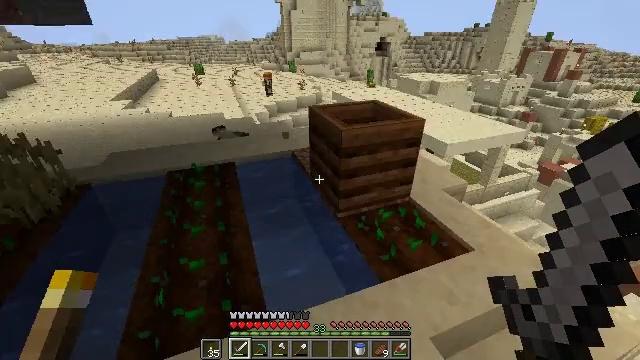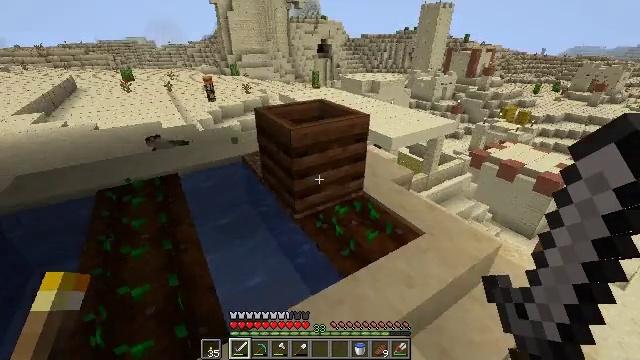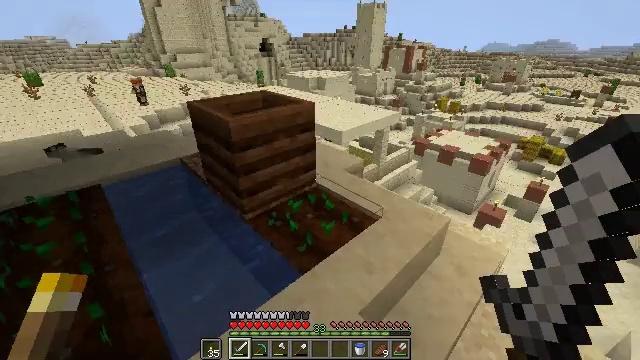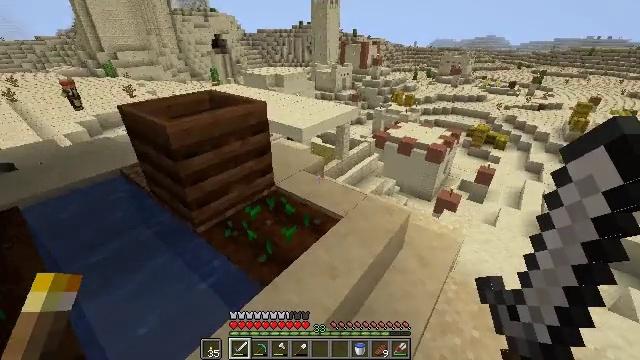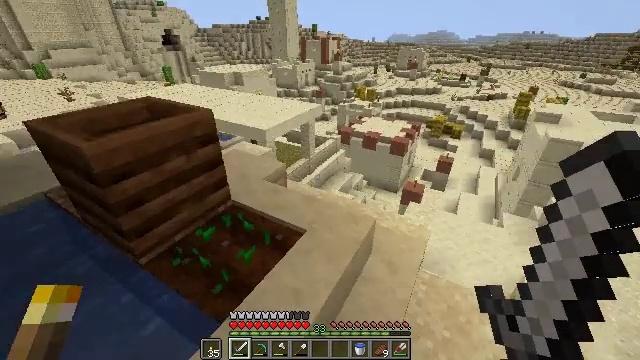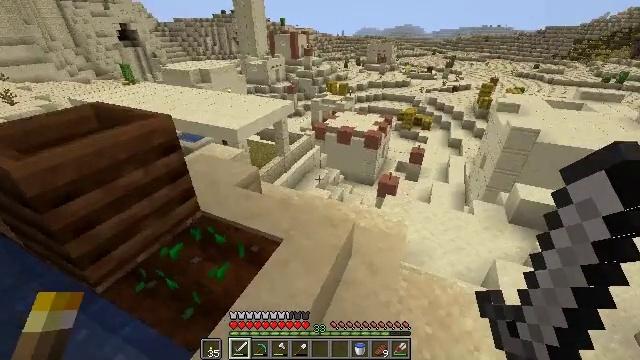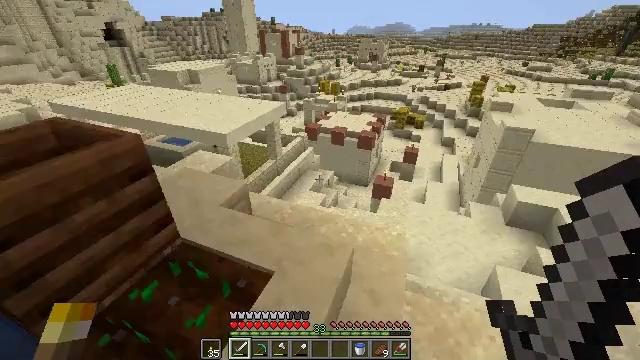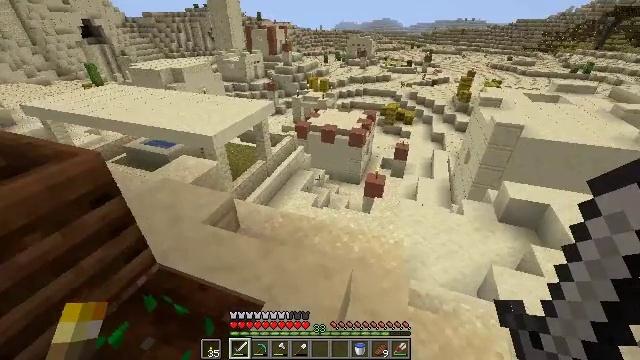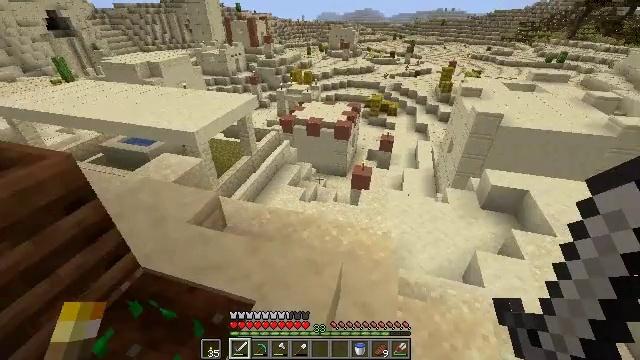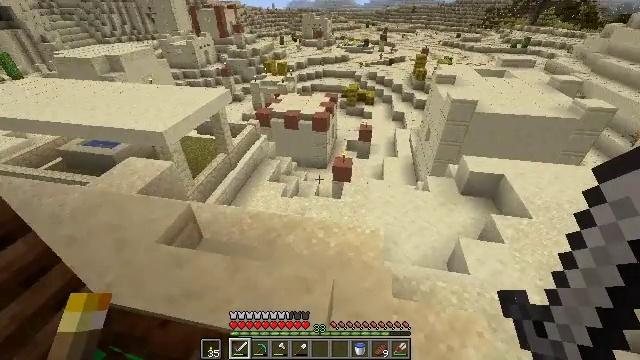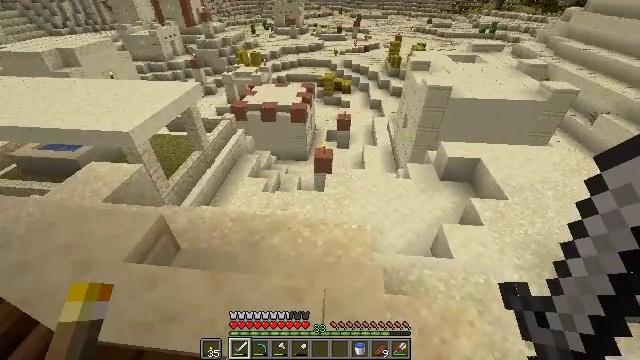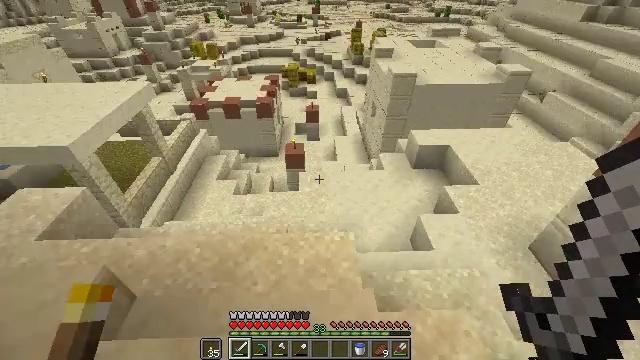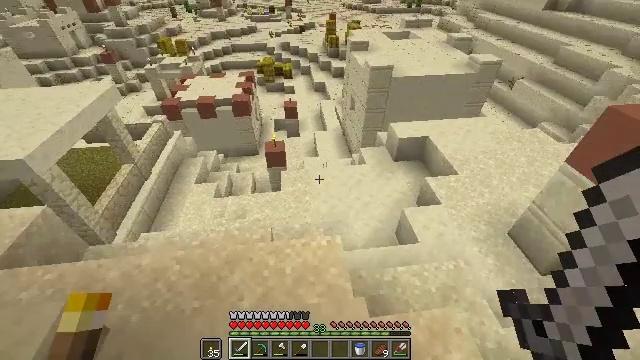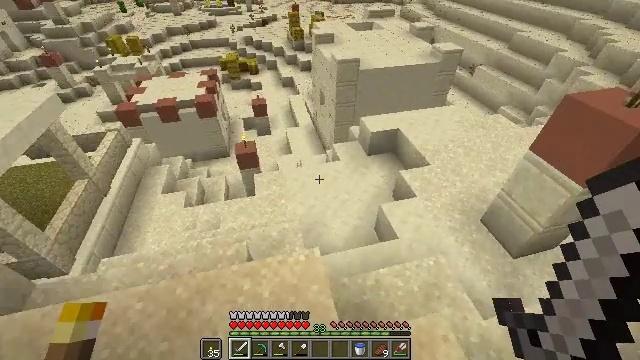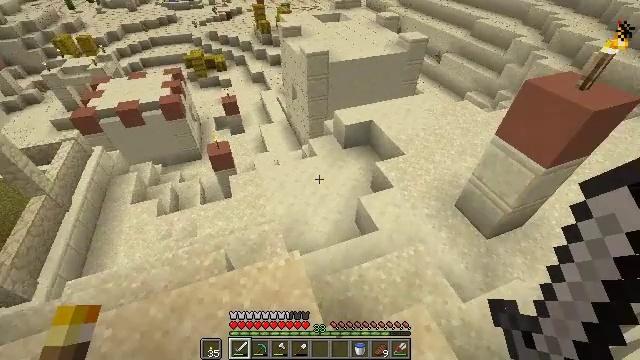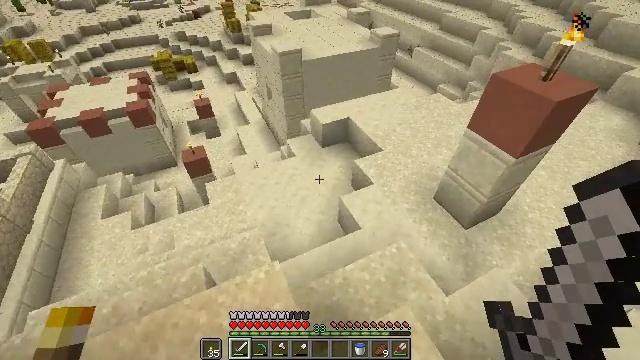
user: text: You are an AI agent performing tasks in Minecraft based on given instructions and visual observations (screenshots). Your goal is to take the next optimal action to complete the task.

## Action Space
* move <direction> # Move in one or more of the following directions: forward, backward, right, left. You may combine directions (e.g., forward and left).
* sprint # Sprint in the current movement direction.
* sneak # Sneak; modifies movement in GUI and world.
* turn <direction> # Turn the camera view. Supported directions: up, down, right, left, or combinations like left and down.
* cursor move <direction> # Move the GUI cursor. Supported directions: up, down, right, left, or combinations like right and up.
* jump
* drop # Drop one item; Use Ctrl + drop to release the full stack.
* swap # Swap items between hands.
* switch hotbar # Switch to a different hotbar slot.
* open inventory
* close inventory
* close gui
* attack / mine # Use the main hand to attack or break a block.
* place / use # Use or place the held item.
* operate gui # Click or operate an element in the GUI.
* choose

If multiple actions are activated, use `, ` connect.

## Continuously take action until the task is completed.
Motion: motion action
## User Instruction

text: Attack the hay block to get hay.
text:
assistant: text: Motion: move forward and move right, turn right
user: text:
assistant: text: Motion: move forward and move right, turn right
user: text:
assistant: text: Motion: move forward and move right, turn right
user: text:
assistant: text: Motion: move forward, turn right
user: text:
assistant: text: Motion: move forward, turn right
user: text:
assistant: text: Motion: move forward, turn right
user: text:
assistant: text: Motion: move forward, turn right
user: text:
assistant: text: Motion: move forward, turn right and down
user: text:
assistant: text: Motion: move forward, turn right and down
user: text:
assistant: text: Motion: move forward, turn right and down
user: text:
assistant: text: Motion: move forward, turn right and down
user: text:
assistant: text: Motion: move forward, turn right and down
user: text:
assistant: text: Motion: move forward and move right, turn right and down
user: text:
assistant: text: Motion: move forward and move right, turn right and down
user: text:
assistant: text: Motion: move forward and move right, turn right
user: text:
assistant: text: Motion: move forward and move right, turn right
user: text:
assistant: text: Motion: move forward and move right
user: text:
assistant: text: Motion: move forward and move right
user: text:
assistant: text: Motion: move forward
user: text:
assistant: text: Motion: move forward
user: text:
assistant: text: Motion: move forward
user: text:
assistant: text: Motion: move forward
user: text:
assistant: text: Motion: move forward
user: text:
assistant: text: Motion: move forward
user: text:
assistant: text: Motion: move forward, turn left and up
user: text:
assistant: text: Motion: move forward, turn left and up
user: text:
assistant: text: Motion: move forward, turn left and down
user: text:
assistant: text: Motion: move forward, turn left and down
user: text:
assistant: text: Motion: move forward, turn left
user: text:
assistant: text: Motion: move forward, turn left